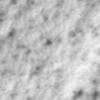
Label: no_change